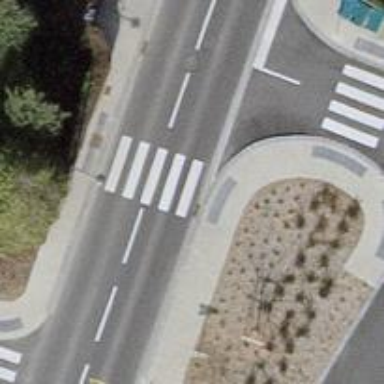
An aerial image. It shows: Uncontrolled zebra crossing on the road.